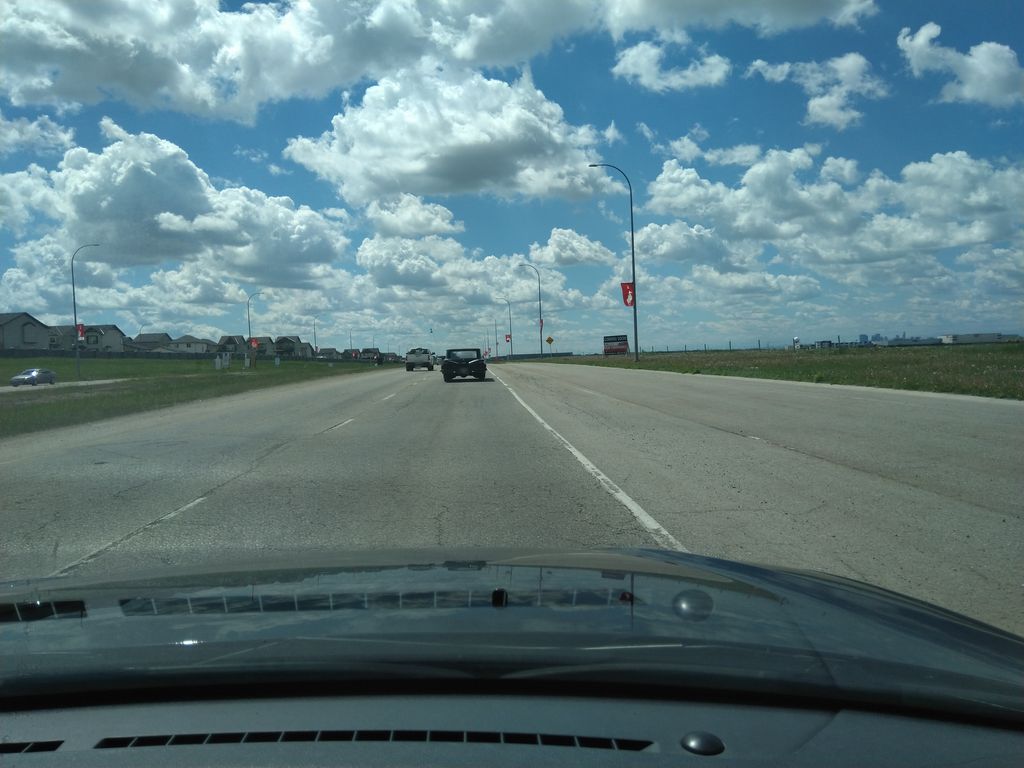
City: calgary